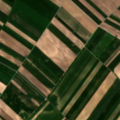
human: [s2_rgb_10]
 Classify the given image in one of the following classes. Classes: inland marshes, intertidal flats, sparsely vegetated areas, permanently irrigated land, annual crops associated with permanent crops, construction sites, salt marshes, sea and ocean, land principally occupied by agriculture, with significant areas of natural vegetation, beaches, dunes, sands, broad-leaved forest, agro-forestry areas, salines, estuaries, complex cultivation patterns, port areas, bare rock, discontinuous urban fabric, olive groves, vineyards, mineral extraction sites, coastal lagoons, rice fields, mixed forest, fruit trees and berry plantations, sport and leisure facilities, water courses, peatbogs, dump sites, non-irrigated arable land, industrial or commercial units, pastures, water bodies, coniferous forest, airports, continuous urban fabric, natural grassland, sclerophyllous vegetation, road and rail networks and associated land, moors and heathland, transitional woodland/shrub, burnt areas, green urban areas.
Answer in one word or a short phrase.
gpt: non-irrigated arable land